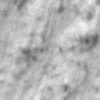
Label: no_change